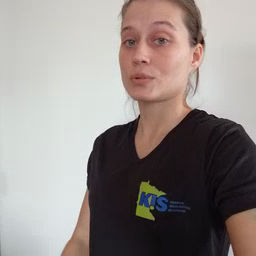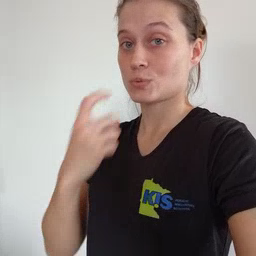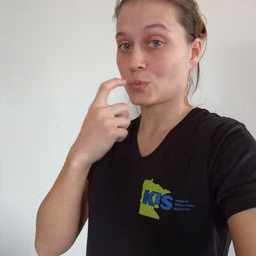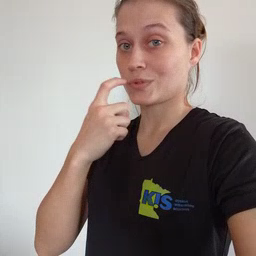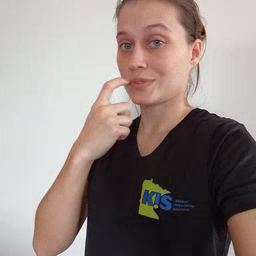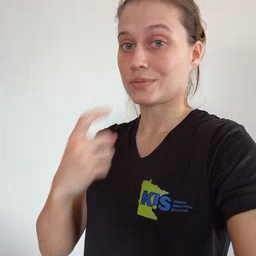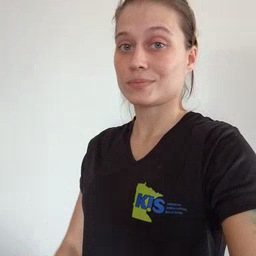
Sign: tooth